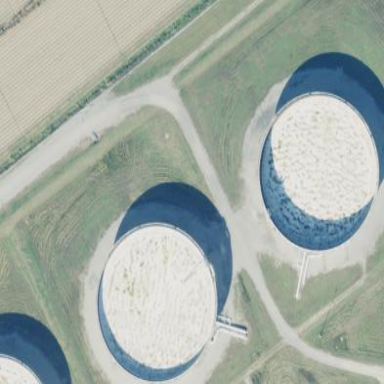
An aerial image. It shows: Storage tank which is man-made.